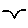
Label: bird